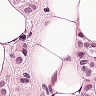
Metastatic tissue present: yes